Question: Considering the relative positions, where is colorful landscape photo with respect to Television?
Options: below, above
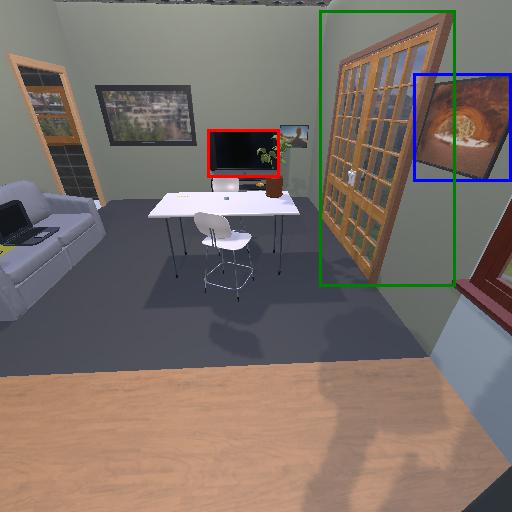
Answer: below